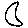
Label: moon